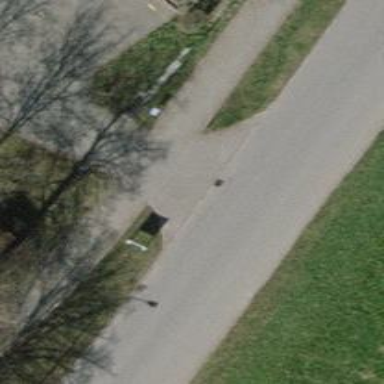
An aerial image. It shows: Paved footway.